Field crop: maize
Growth stage: 2
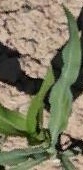
Species: maize